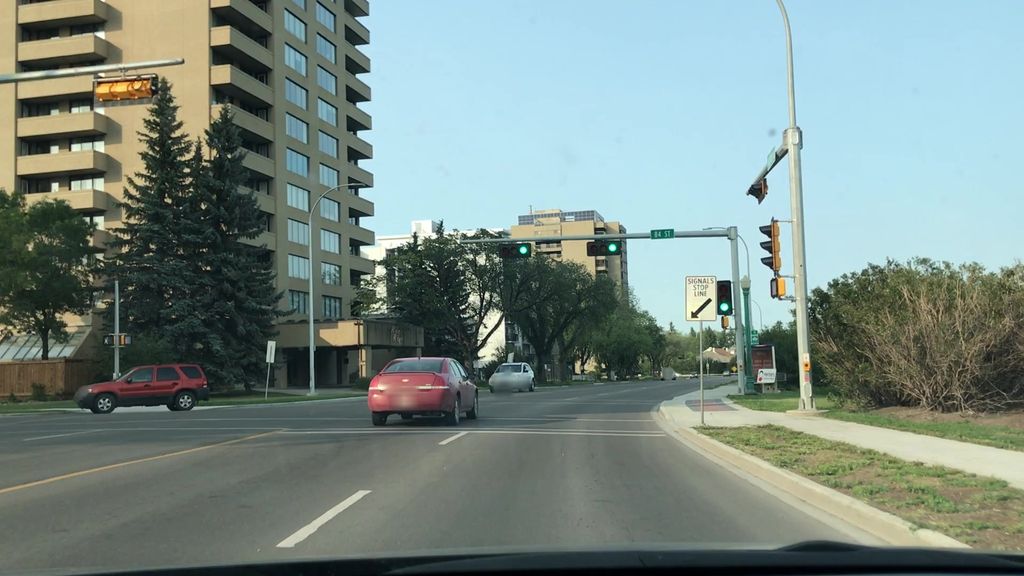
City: edmonton